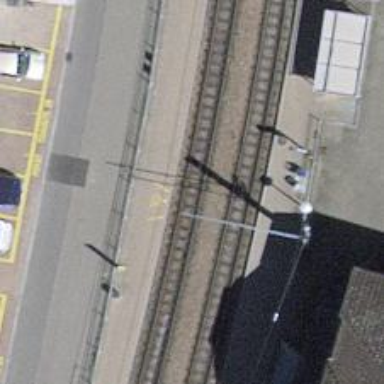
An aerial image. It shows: Tram stop with stop position for public transport.